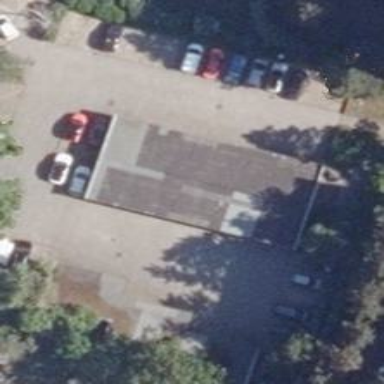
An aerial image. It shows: Group of garages.